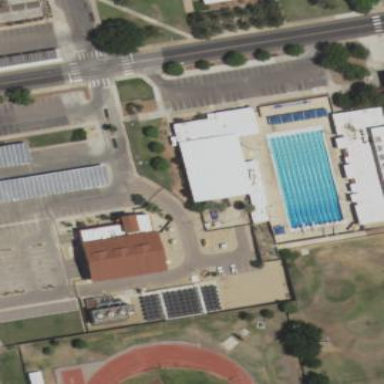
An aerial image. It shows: Building that houses swimming pool and fitness center.